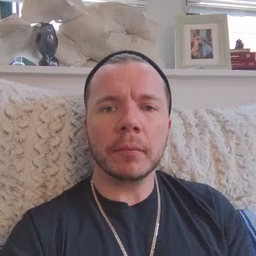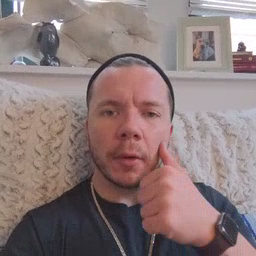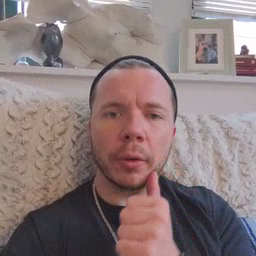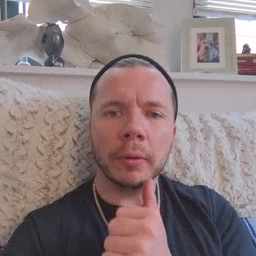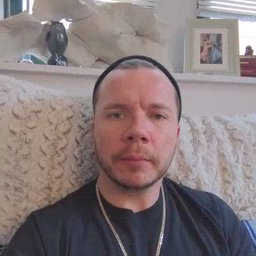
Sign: girl